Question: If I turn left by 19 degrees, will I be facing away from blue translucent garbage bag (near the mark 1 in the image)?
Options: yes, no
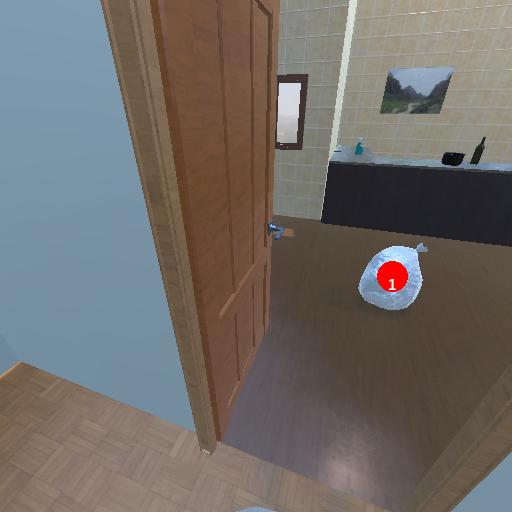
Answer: yes